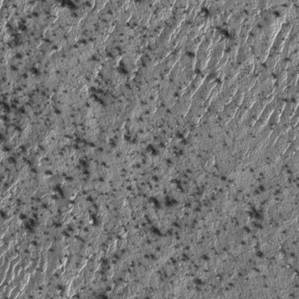
Label: frost